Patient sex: M
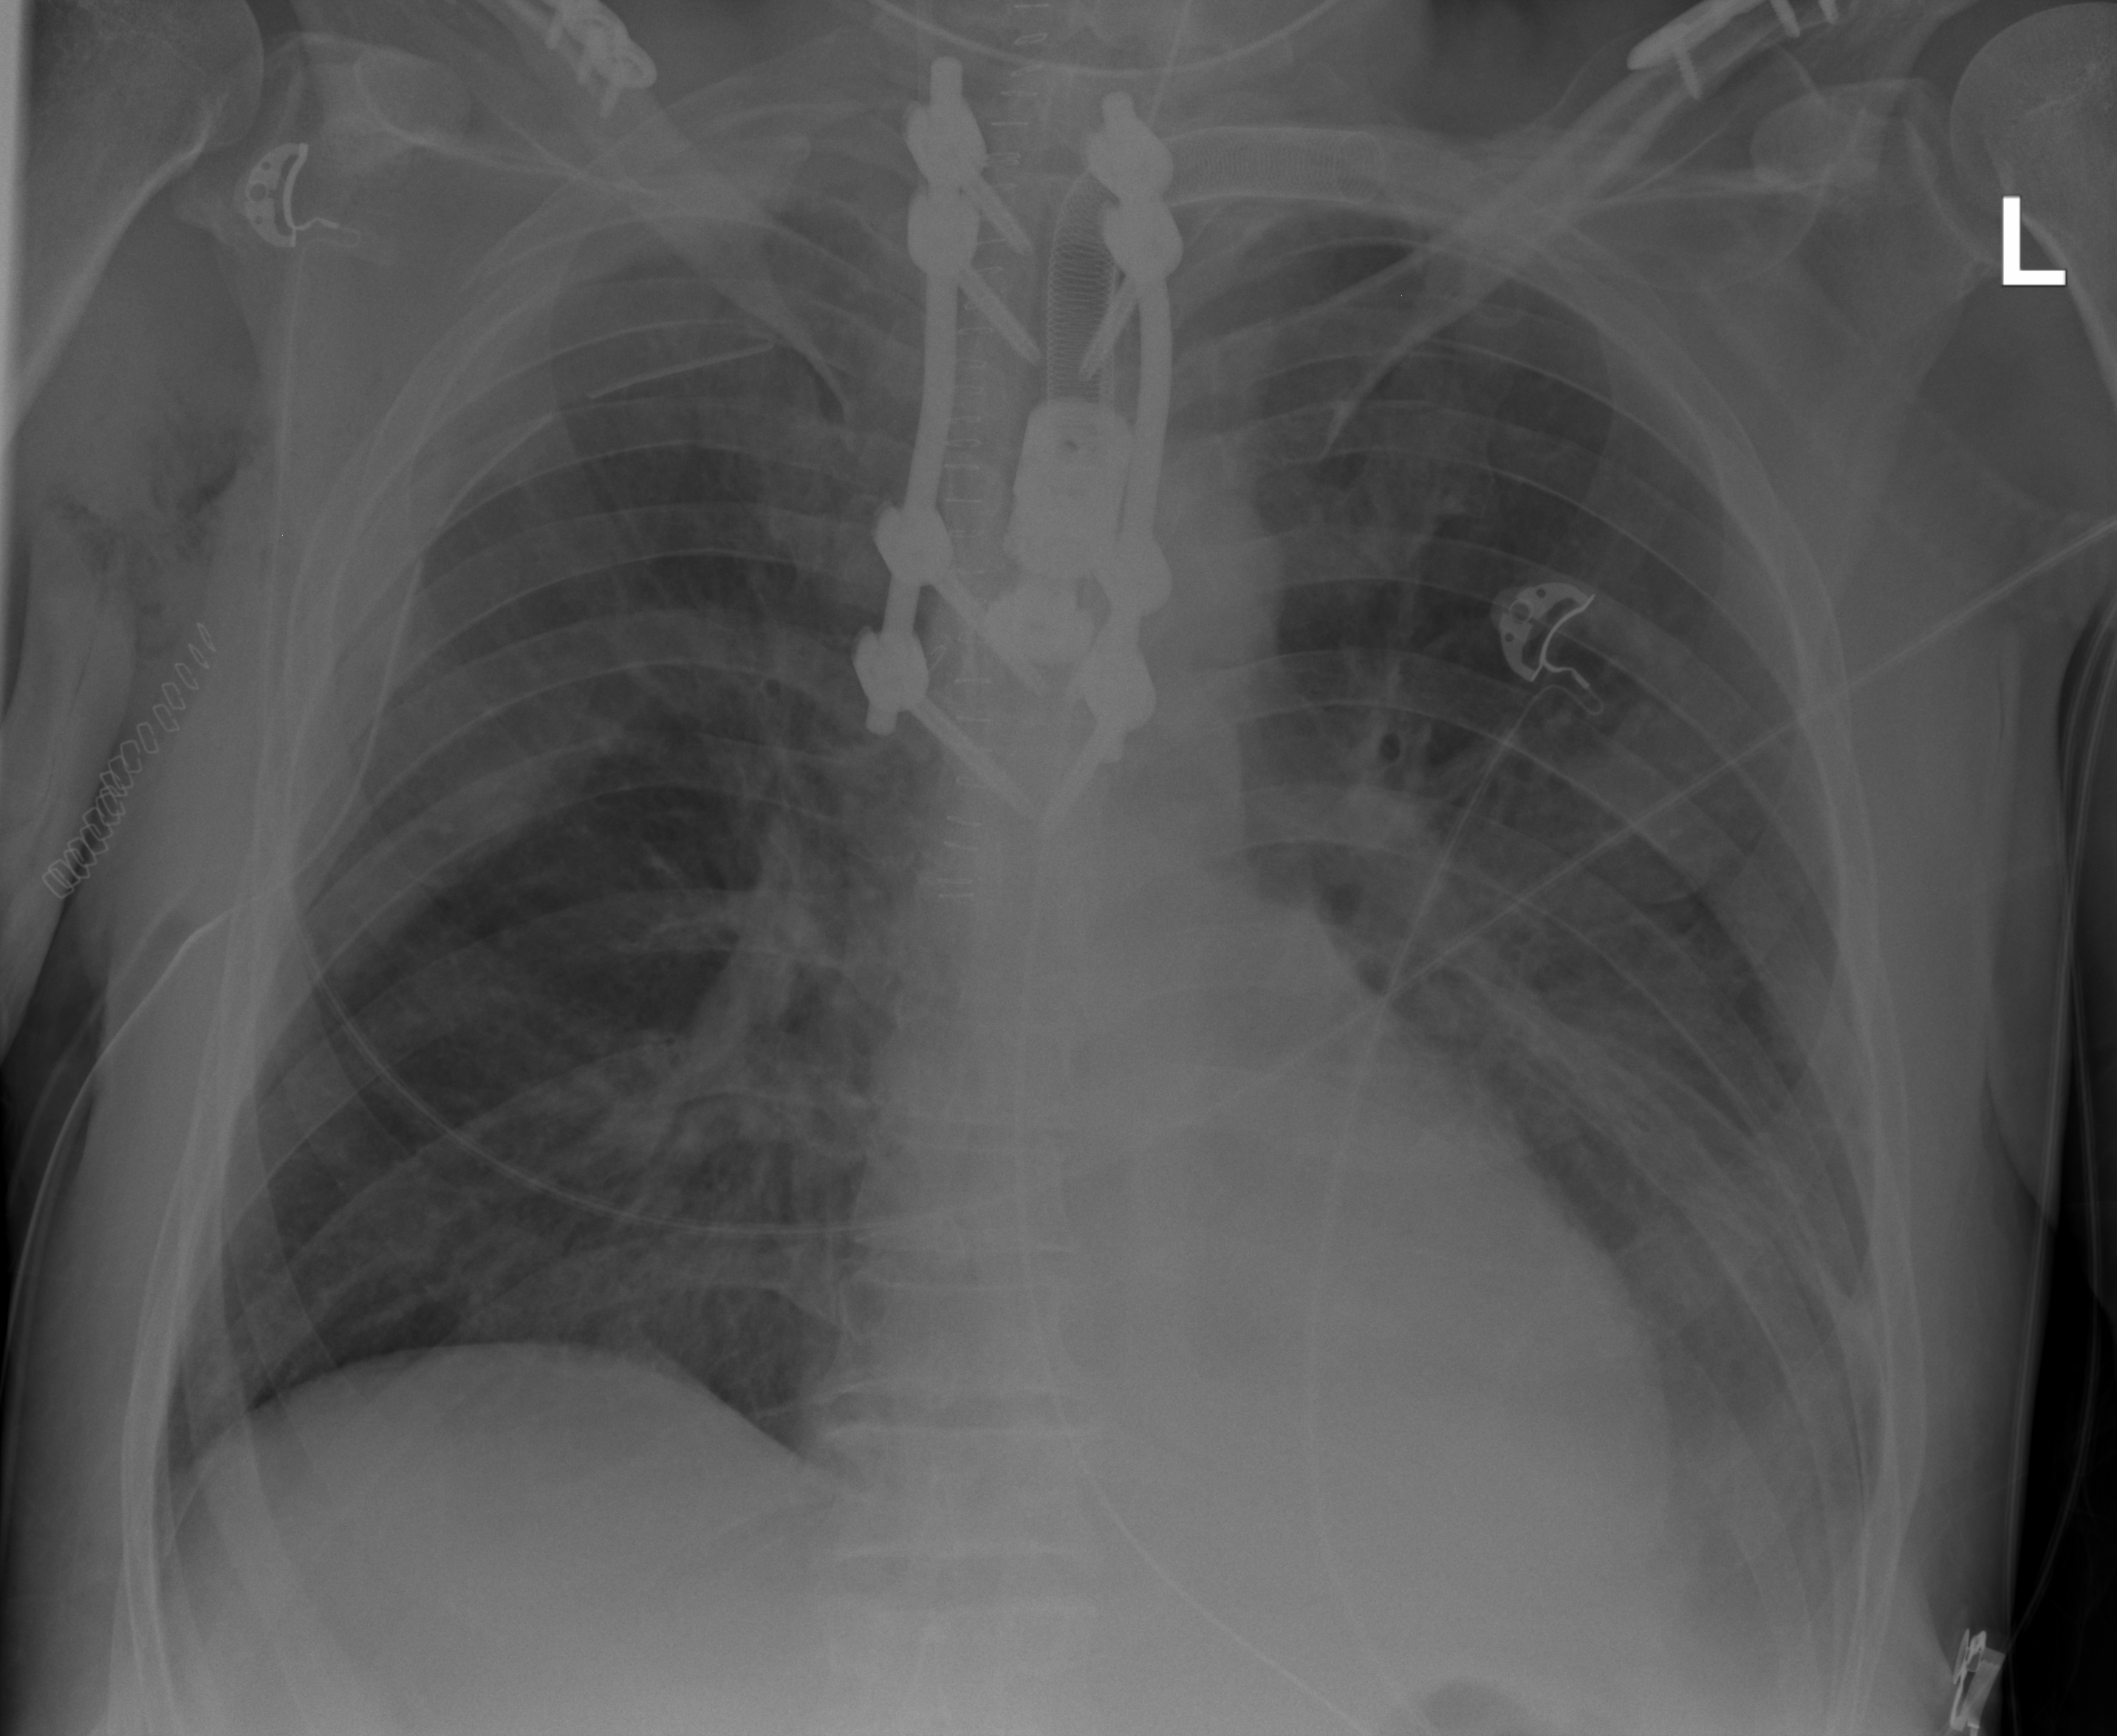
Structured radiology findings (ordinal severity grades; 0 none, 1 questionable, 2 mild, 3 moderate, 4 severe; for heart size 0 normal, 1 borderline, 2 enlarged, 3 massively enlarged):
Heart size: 0
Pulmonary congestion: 0
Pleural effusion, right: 0
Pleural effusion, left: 2
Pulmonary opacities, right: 2
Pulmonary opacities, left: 2
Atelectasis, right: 2
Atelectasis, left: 2